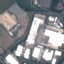
Land use / land cover class: Industrial